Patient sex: F
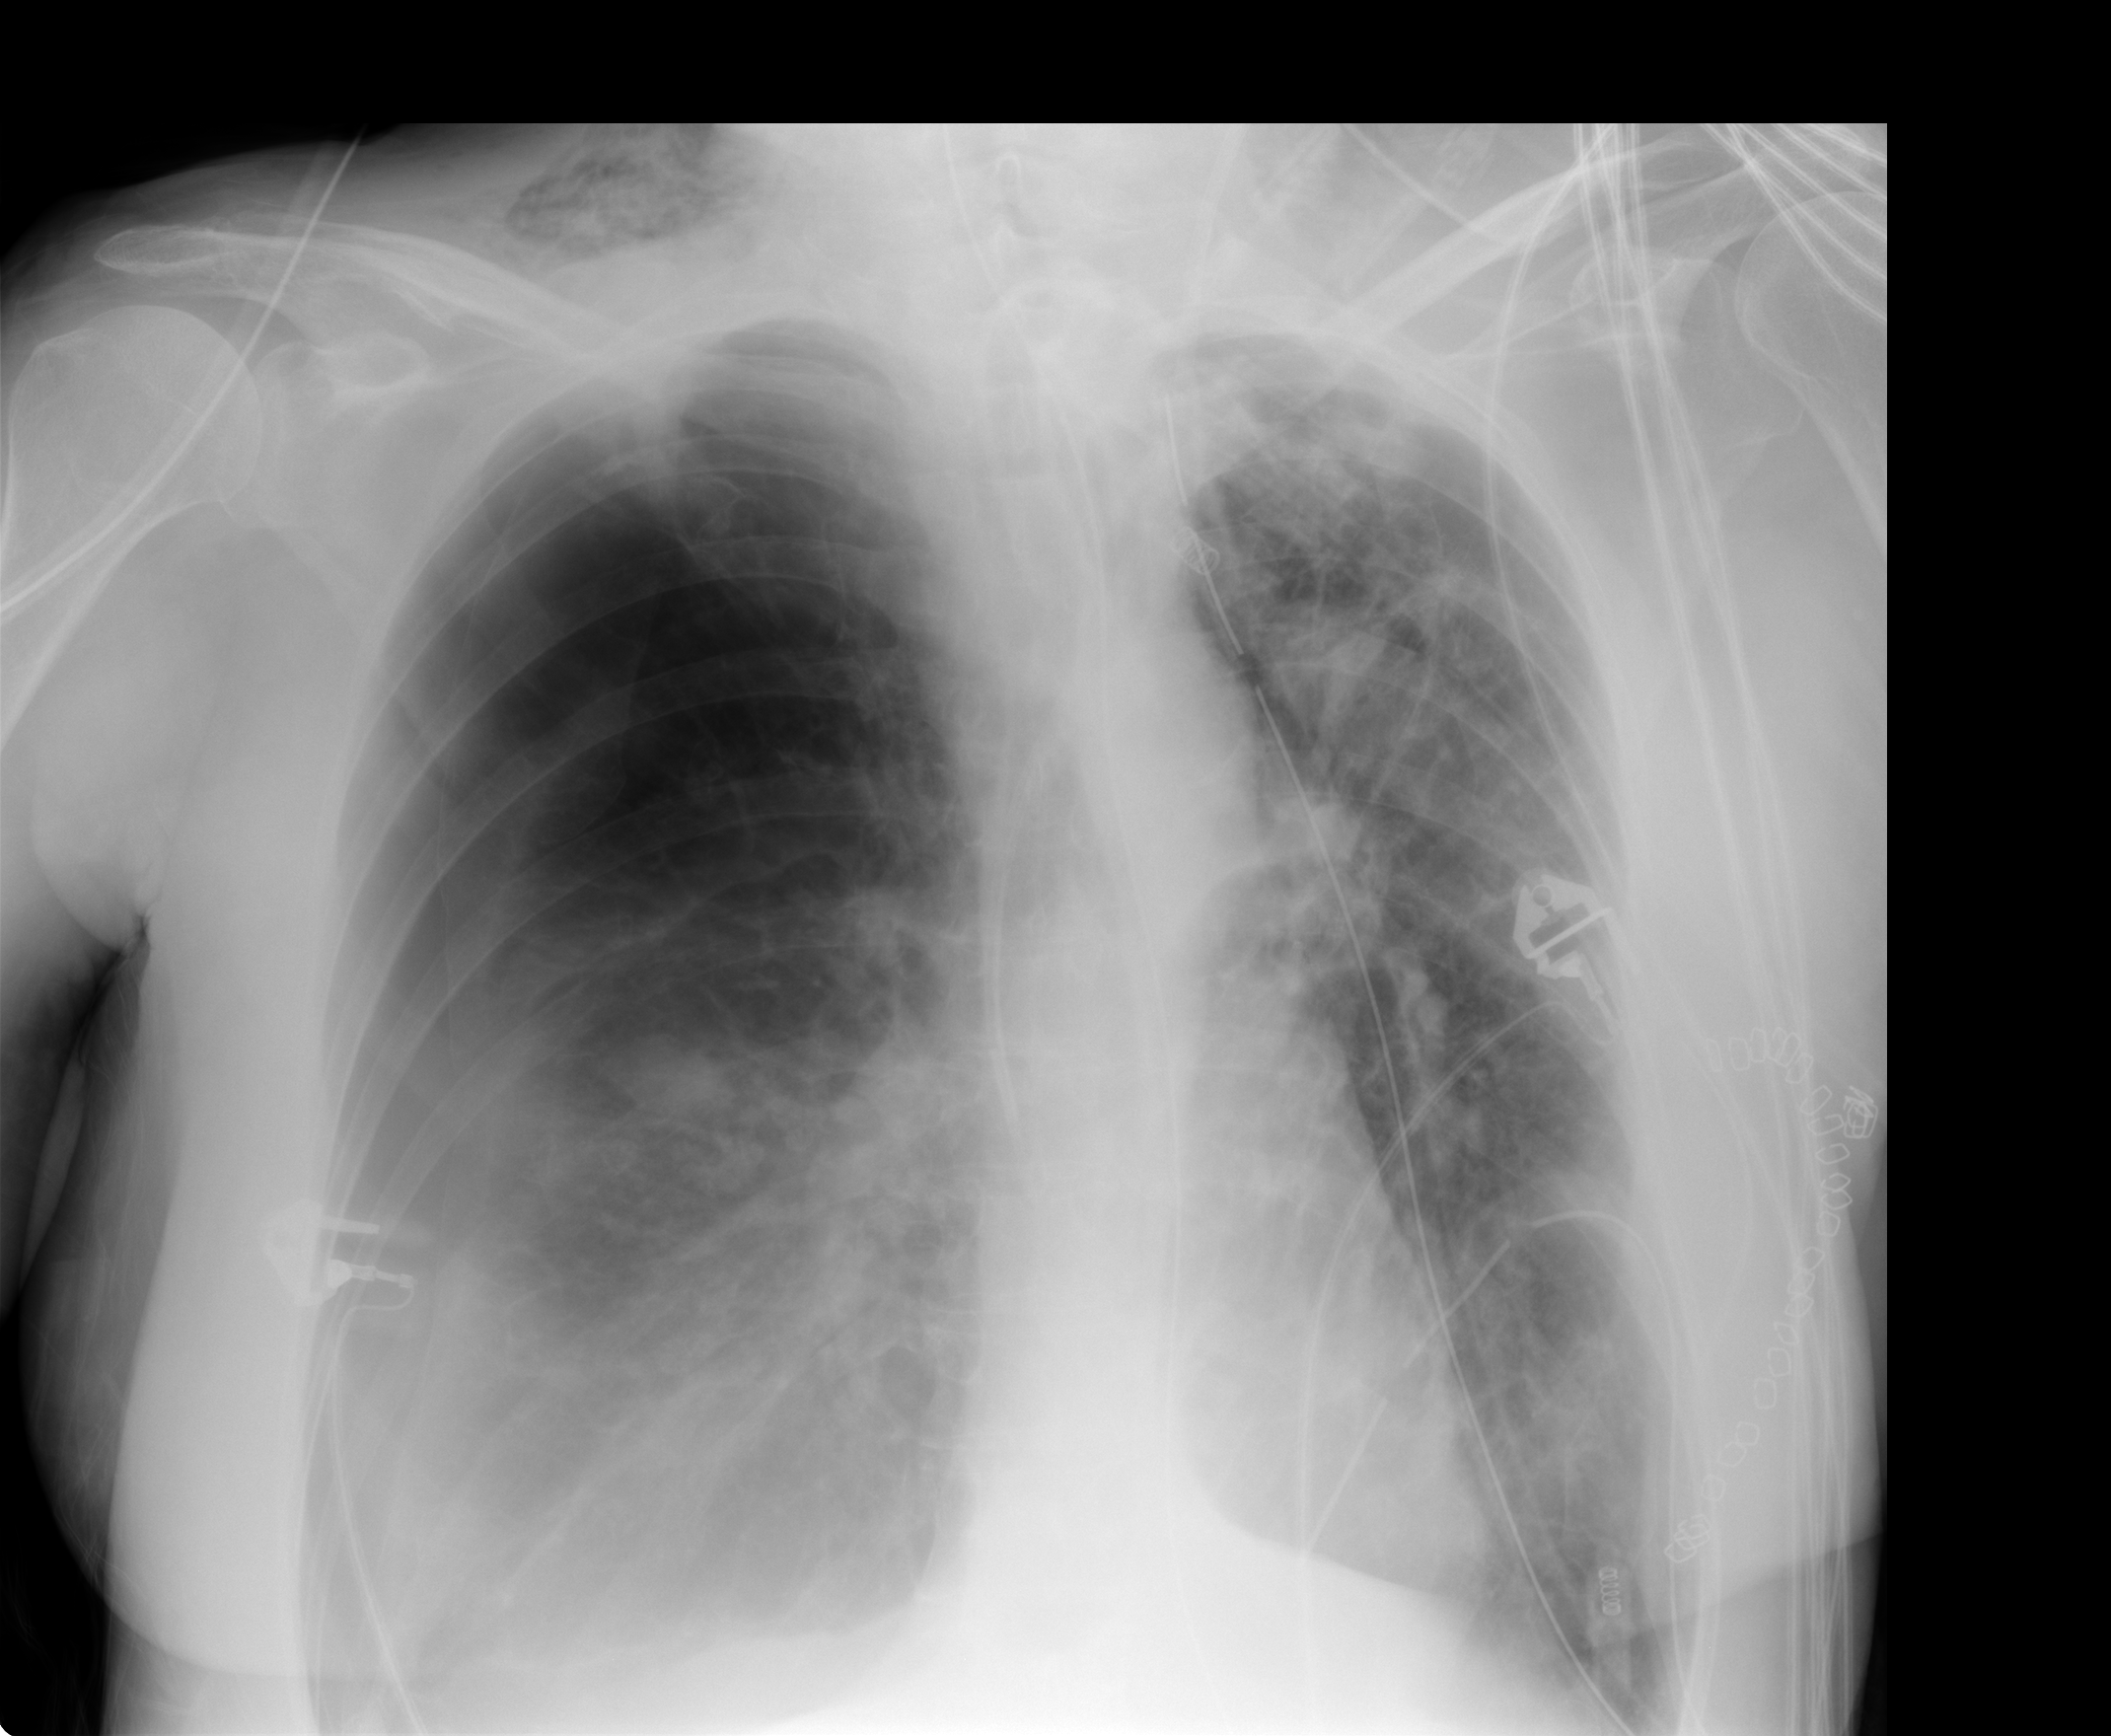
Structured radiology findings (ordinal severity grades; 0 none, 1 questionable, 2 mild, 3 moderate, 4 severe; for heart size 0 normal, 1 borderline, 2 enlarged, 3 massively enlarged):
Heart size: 0
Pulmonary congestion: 2
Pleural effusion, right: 2
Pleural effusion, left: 0
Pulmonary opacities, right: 2
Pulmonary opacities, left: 2
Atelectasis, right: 2
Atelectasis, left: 3